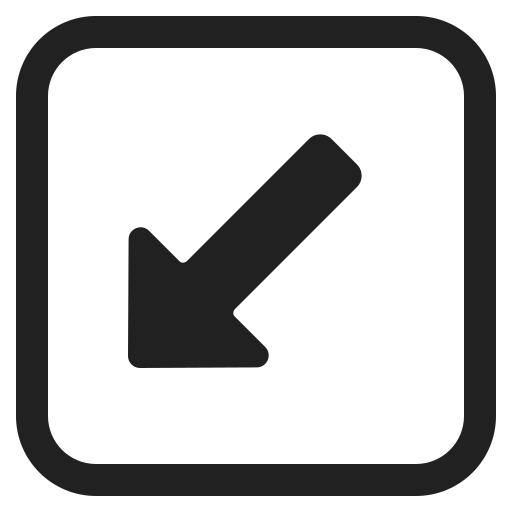
down left arrow high contrast